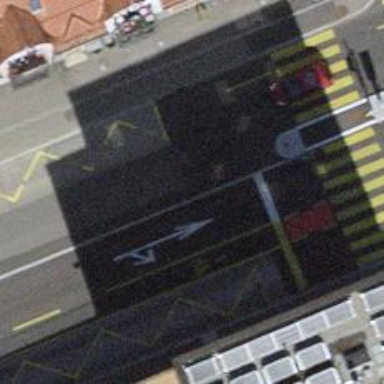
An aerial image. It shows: Trolleybus stop position for public transport.